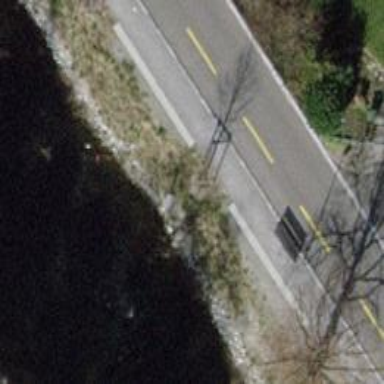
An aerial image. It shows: Black bench.